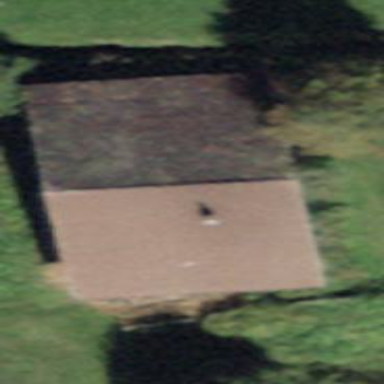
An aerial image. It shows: Farm building.